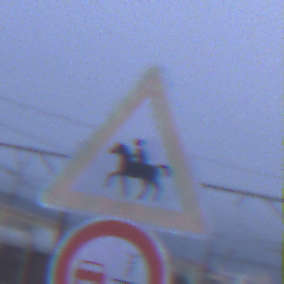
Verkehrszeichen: ReiterRechts
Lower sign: VerbotUeberholenEinspurigeFahrzeuge
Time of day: SunriseSunset
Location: Outdoor (Urban)
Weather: Overcast
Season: NotSpecified
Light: Natural